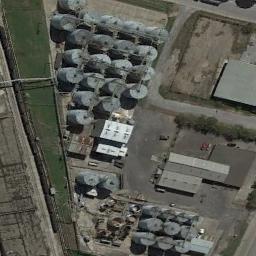
Label: storage tanks